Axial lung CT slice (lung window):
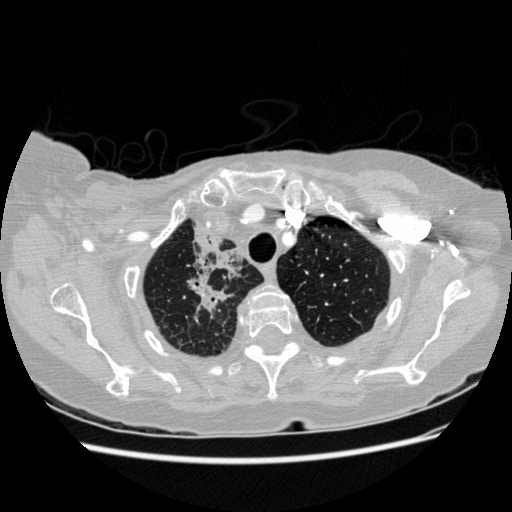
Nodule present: no